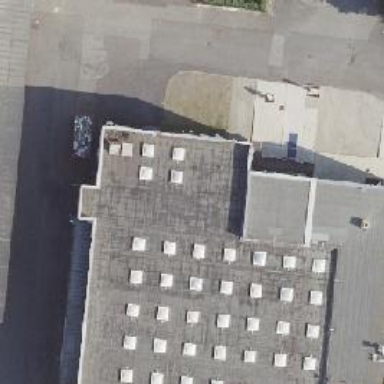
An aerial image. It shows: Commercial building.